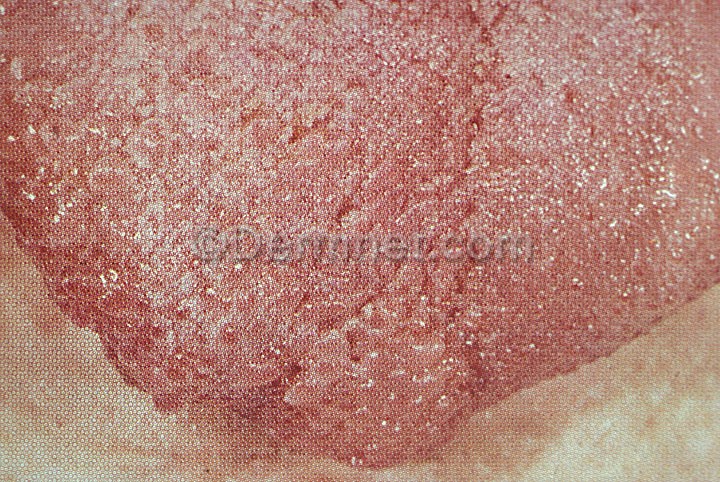
Disease: Systemic Disease